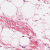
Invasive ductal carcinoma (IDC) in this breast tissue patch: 0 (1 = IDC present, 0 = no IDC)